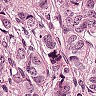
Metastatic tissue present: yes